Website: macys
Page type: cart
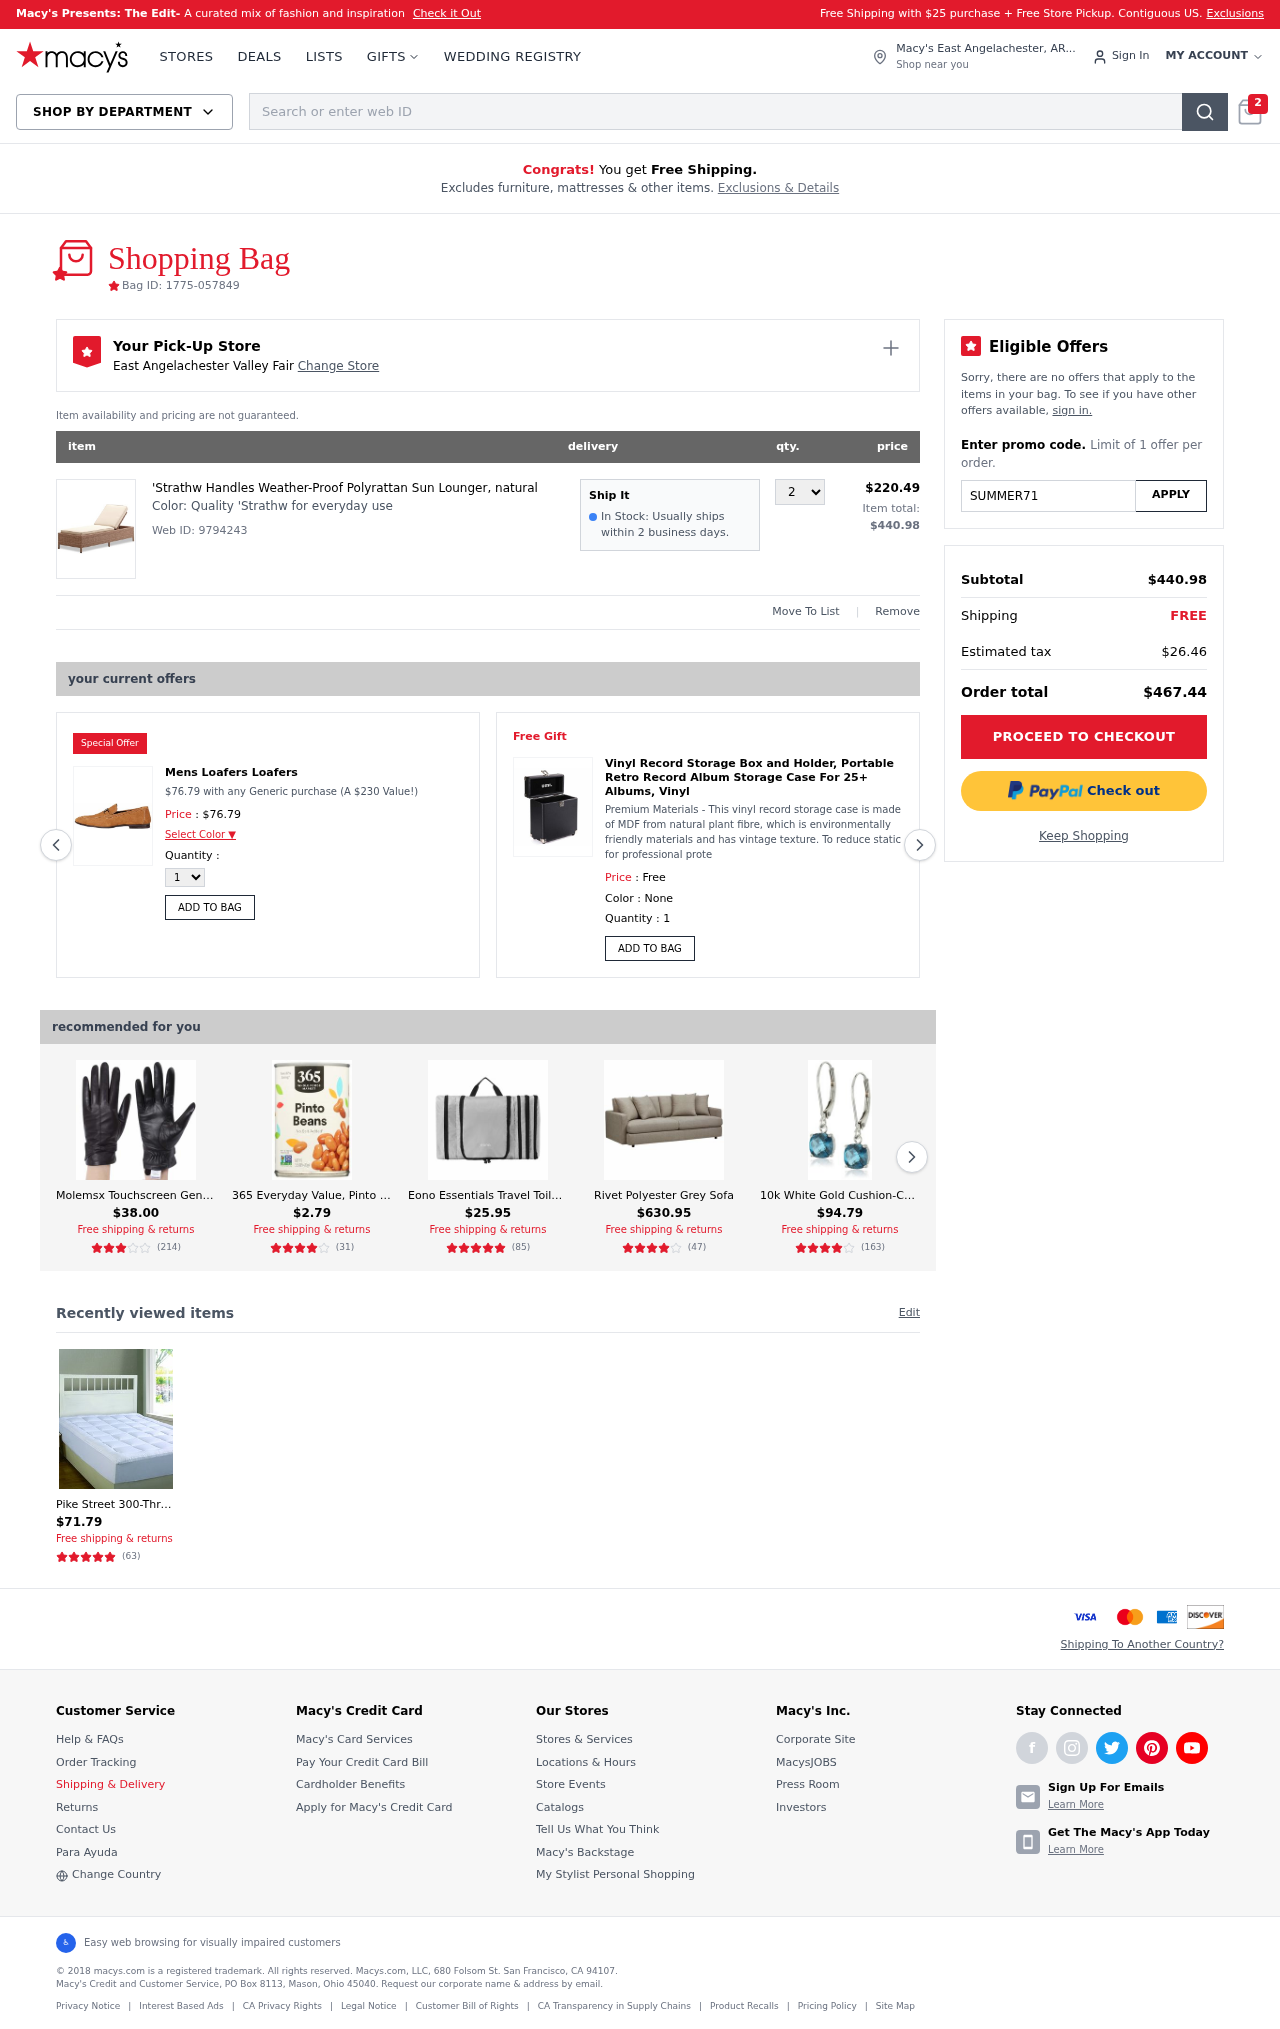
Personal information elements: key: PII_CITY
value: East Angelachester Valley Fair Change Store
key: PII_CITY_STATE
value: East Angelachester, AR
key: PII_PROMO_CODE
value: SUMMER71
Product elements: key: PRODUCT1_DESC
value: Quality 'Strathw for everyday use
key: PRODUCT1_NAME
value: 'Strathw Handles Weather-Proof Polyrattan Sun Lounger, natural
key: PRODUCT1_PRICE
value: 220.49
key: PRODUCT1_QUANTITY
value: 2
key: PRODUCT2_NAME
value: Mens Loafers Loafers
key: PRODUCT2_PRICE
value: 76.79
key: PRODUCT3_DESC
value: Premium Materials - This vinyl record storage case is made of MDF from natural plant fibre, which is environmentally friendly materials and has vintage texture. To reduce static for professional prote
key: PRODUCT3_NAME
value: Vinyl Record Storage Box and Holder, Portable Retro Record Album Storage Case For 25+ Albums, Vinyl
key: PRODUCT4_NAME
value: Molemsx Touchscreen Genuine Leather Cold Weather Gloves with Knittted Cuff for Women's Texting Drivi
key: PRODUCT4_NUM_RATINGS
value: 214
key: PRODUCT4_PRICE
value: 38
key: PRODUCT4_RATING
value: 3.4
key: PRODUCT5_NAME
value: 365 Everyday Value, Pinto Beans, No Salt Added, 15.5 oz
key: PRODUCT5_NUM_RATINGS
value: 31
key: PRODUCT5_PRICE
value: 2.79
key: PRODUCT5_RATING
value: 4.3
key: PRODUCT6_NAME
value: Eono Essentials Travel Toiletry Bag Storage Bag to Save Space, Waterproof Hanging Kit for Men and Wo
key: PRODUCT6_NUM_RATINGS
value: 85
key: PRODUCT6_PRICE
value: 25.95
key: PRODUCT6_RATING
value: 4.6
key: PRODUCT7_NAME
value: Rivet Polyester Grey Sofa
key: PRODUCT7_NUM_RATINGS
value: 47
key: PRODUCT7_PRICE
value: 630.95
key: PRODUCT7_RATING
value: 4.1
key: PRODUCT8_NAME
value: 10k White Gold Cushion-Cut Checkerboard London Blue Topaz Leverback Earrings (6mm)
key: PRODUCT8_NUM_RATINGS
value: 163
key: PRODUCT8_PRICE
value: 94.79
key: PRODUCT8_RATING
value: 4.4
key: PRODUCT9_NAME
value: Pike Street 300-Thread Count Windowpane Cotton Overfilled Pillowtop Full Mattress Pad
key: PRODUCT9_NUM_RATINGS
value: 63
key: PRODUCT9_PRICE
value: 71.79
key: PRODUCT9_RATING
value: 4.8
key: PRODUCT2_DESC
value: $76.79 with any Generic purchase (A $230 Value!)
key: PRODUCT1_WEB_ID
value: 9794243
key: PRODUCT1_TOTAL
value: $440.98
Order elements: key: ORDER_NUM_ITEMS
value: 2
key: ORDER_ID
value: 1775-057849
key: ORDER_SUBTOTAL
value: $440.98
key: ORDER_TAX
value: $26.46
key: ORDER_TOTAL
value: $467.44
Search elements: key: HEADER_SEARCH
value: Search or enter web ID